Brain MRI, t1w sequence, axial 2D slice.
Patient: age 28, sex F, weight 95 kg, height 1.95 m
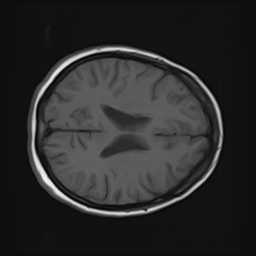